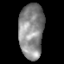
Tissue: lung
Cell type: Epithelial cells
Senescence score: 0.1766
Nuclear area (px): 1323
Mean DAPI intensity: 138.147